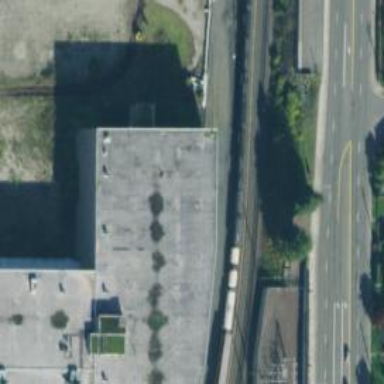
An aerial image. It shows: Abandoned railway.